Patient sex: M
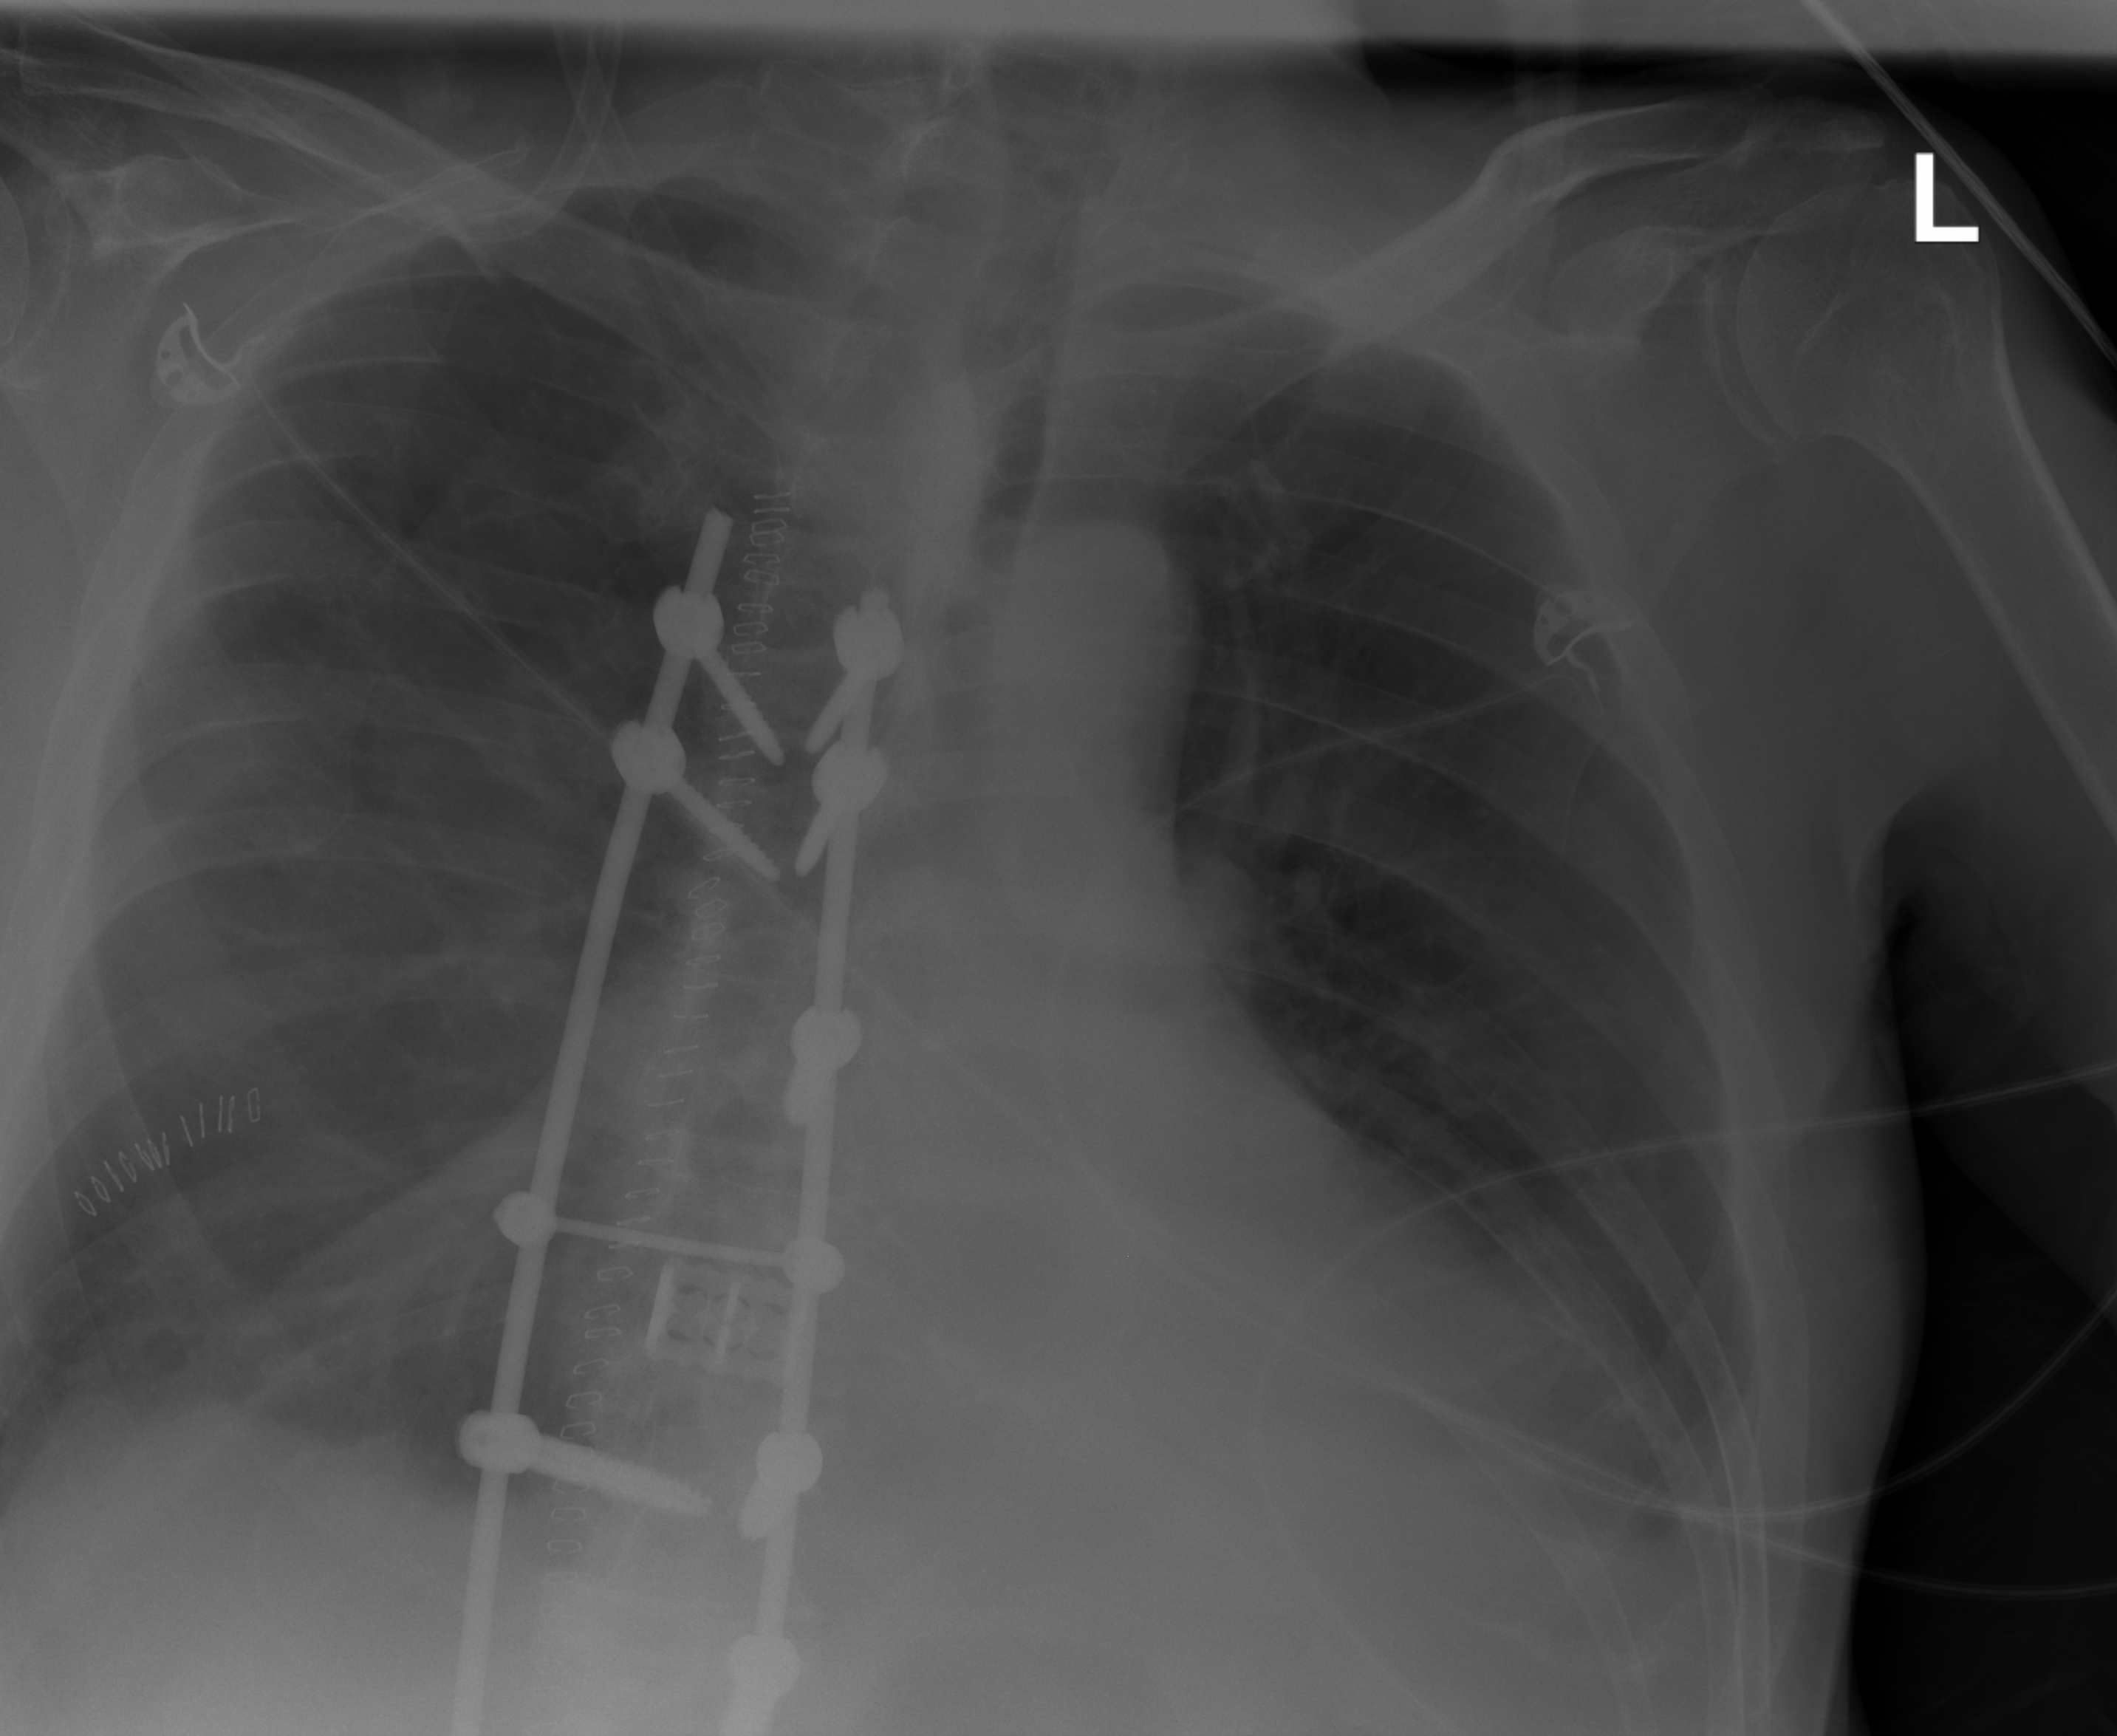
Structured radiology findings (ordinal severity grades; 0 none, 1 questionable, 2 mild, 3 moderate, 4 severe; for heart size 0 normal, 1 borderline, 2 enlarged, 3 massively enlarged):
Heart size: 0
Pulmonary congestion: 1
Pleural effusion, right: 2
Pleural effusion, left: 2
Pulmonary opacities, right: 0
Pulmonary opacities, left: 0
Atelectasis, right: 2
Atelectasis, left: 2